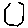
Label: hexagon